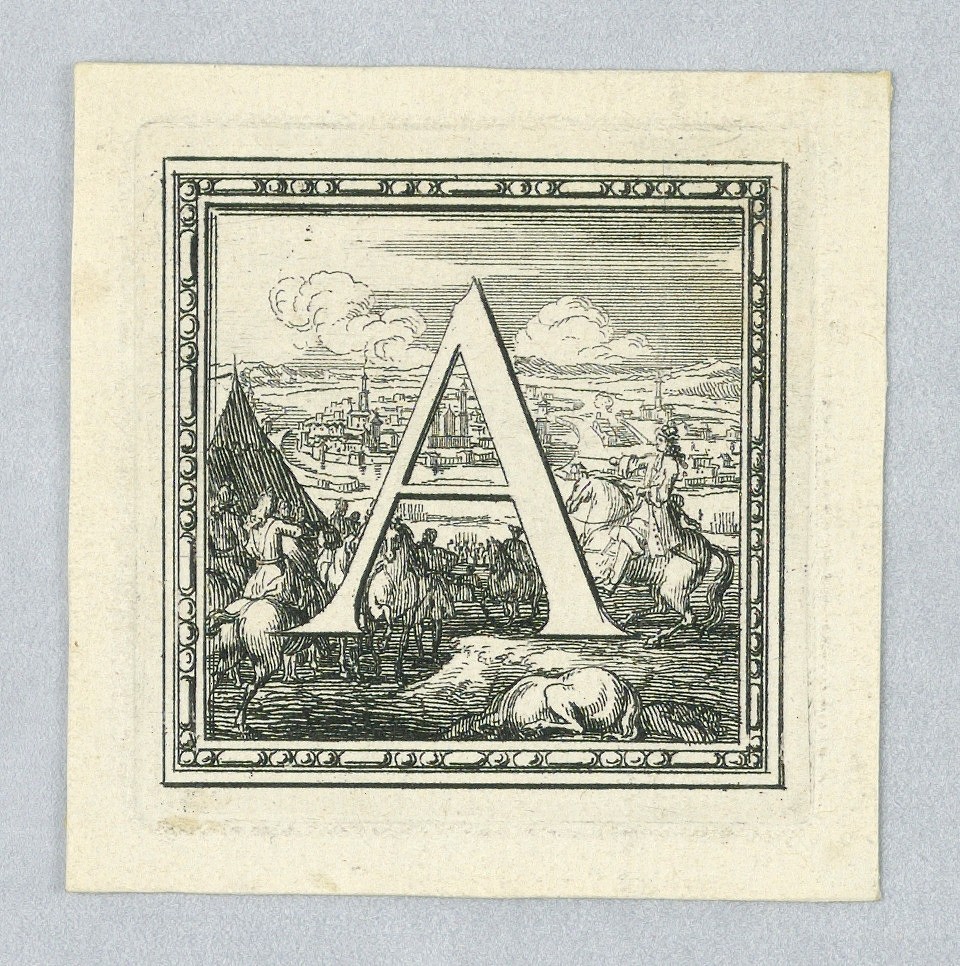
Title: Figural Letter, Capital A from a Story of Louis XIV of France
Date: ca. 1700
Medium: Etching with engraving on paper
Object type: Print
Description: Shown against a representation of the king addressing officers in a camp before a town. Moulded frame.